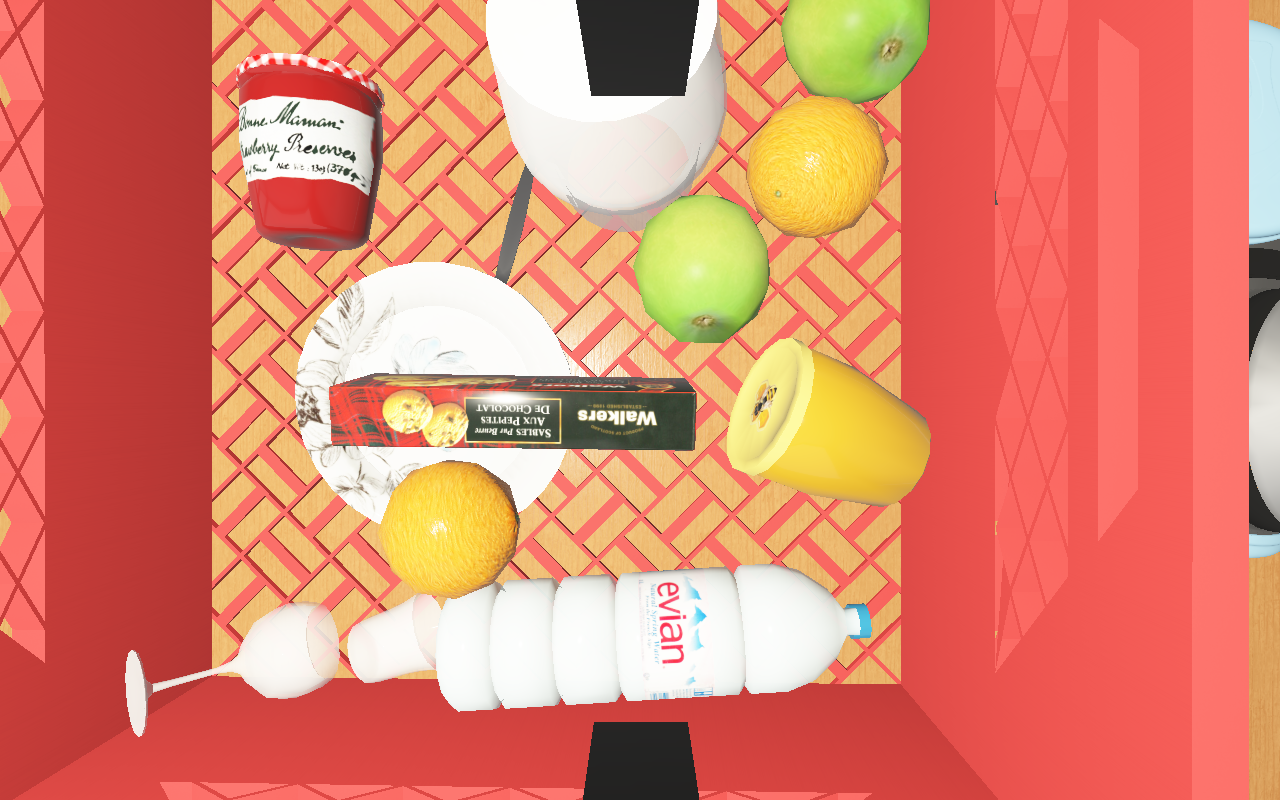
Objects in the scene:
water bottle
apple
apple
orange
orange
spoon
wineglass
cereal box
cereal box